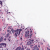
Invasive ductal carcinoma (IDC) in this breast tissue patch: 1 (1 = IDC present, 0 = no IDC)